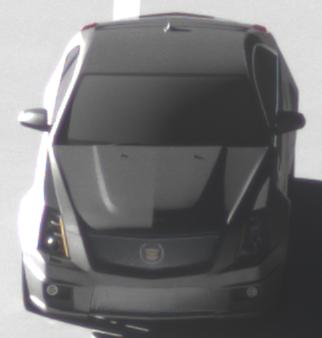
Make: Cadillac
Model: CTS-V
Detailed model: CTS-V (II) Limousine
Model produced from: 2008/11
Model produced until: 2010/12
Doors: 4
Color: gray
Road condition: dry road
Daytime: morning or afternoon
Contrast: high contrast